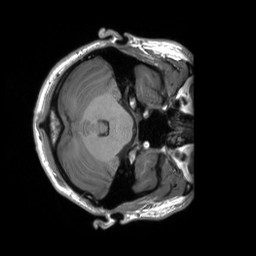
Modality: T1w
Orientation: axial
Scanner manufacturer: siemens
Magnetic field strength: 3 T
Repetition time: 2.3 s
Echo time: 0.00207 s